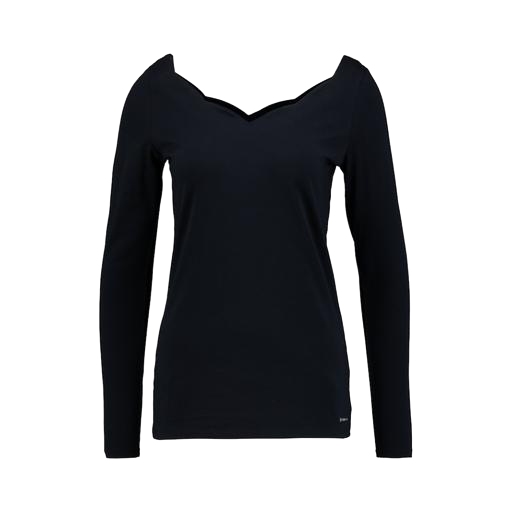
long-sleeve t-shirt only macy, black v-neck top only macy, black v-neck t-shirt only macy, white background